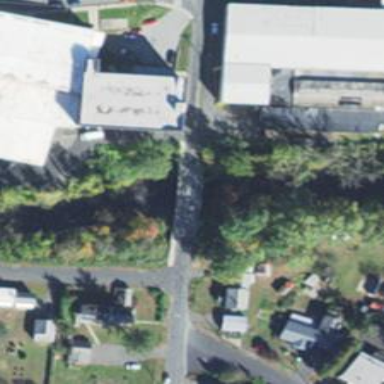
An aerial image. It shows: Residential road with asphalt surface. There is sidewalk on the left side.